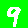
Digit: 9